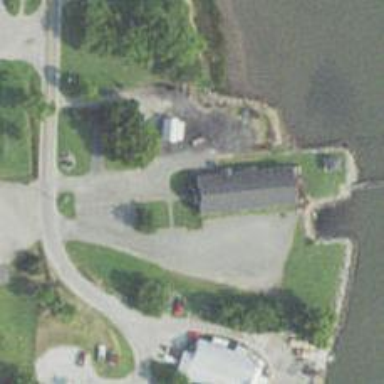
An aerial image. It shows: Yachting club.